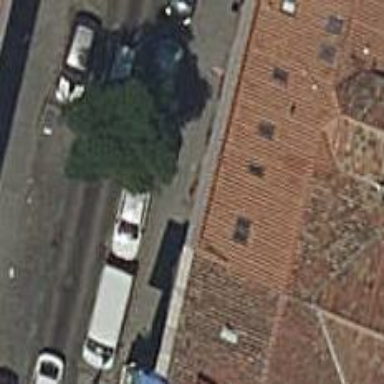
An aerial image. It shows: Shop selling clothes.